Interaction volume radius: 10 \u00c5
Interaction volume height: 20 \u00c5
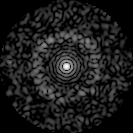
Disorder parameter: 0.8069